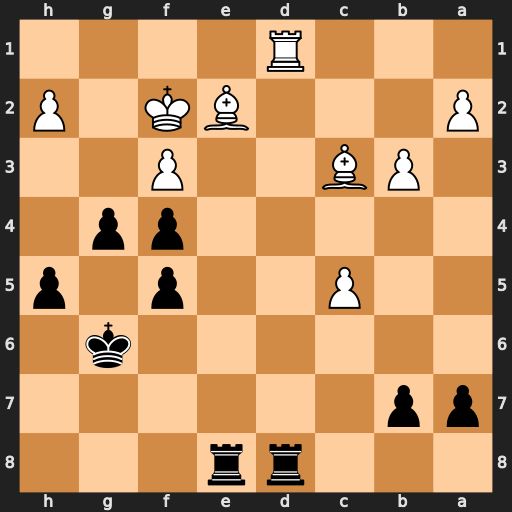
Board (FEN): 3rr3/pp6/6k1/2P2p1p/5pp1/1PB2P2/P3BK1P/3R4
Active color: b
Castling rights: -
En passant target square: -
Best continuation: Rxe2+ Kxe2 gxf3+ Kxf3 Rxd1